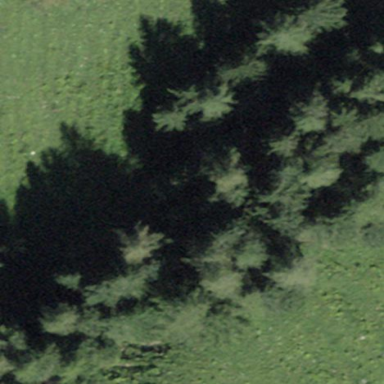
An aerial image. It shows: Forest area.